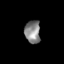
Tissue: skin
Cell type: Epithelial cells
Senescence score: 0.2519
Nuclear area (px): 346
Mean DAPI intensity: 134.116